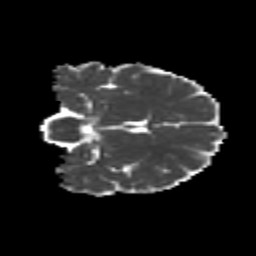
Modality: MD
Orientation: coronal
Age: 21
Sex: male
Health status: healthy
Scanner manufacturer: siemens
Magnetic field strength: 3 T
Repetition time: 8.6 s
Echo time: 0.095 s